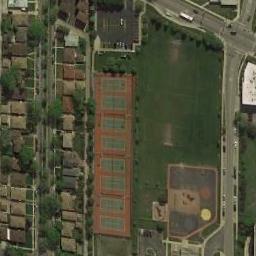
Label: tennis_court